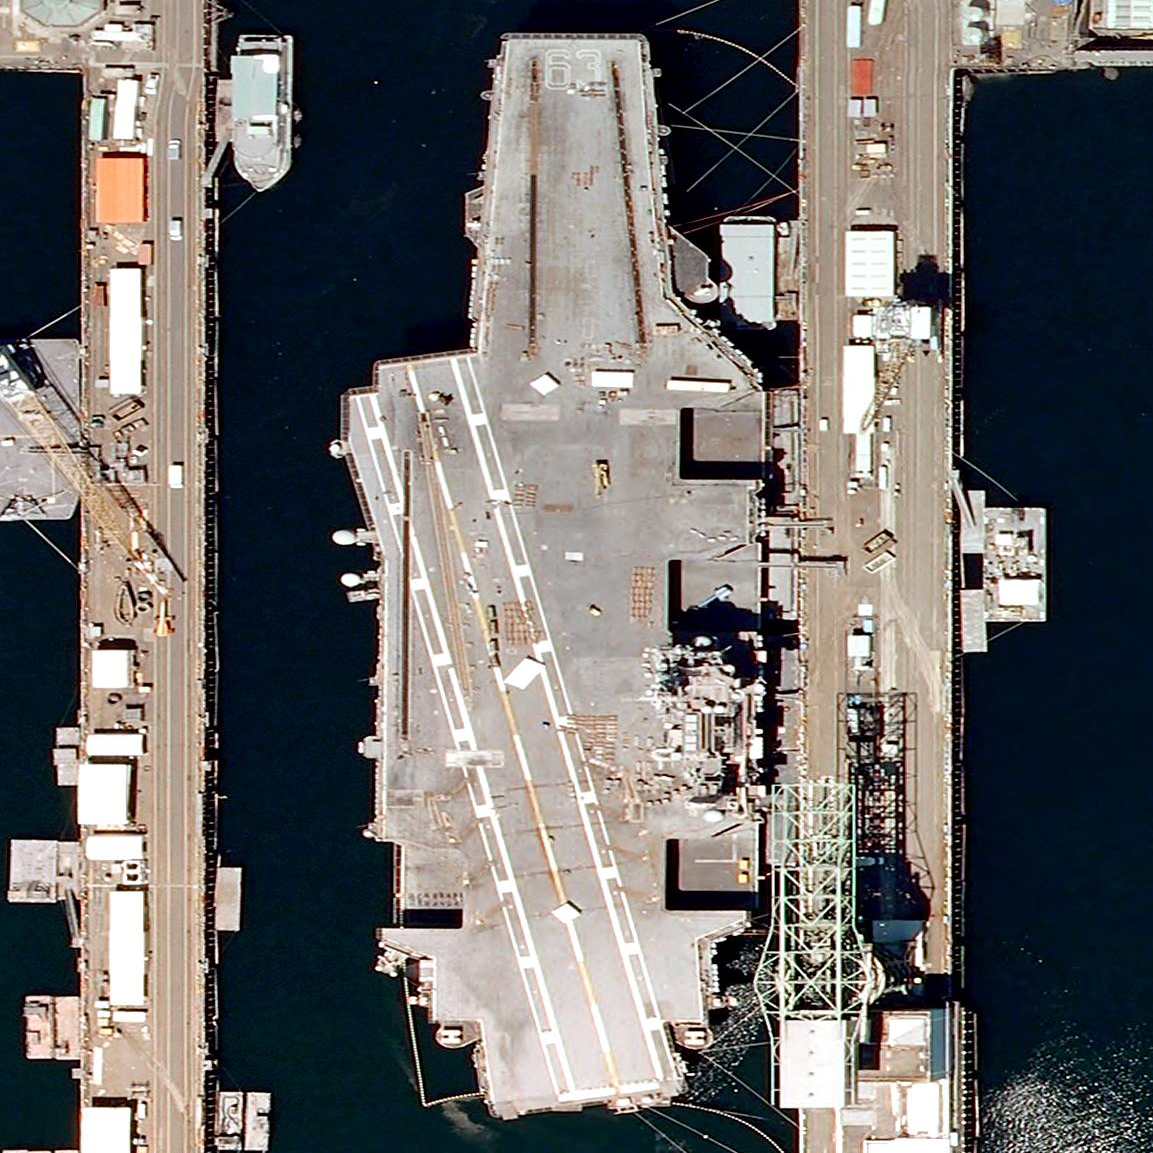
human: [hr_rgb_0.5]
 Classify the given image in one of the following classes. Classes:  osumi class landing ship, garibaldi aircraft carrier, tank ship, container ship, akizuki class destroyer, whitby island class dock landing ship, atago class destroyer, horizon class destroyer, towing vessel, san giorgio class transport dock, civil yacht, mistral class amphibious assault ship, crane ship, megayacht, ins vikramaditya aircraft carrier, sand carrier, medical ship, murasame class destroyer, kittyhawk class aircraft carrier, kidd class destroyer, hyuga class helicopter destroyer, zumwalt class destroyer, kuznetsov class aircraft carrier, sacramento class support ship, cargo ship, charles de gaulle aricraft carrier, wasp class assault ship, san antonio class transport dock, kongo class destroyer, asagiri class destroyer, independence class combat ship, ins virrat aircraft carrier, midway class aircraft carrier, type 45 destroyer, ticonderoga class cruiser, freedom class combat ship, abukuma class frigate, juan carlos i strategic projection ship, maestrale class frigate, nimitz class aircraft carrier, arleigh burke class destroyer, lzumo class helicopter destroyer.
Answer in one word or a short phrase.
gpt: KittyHawk class aircraft carrier